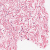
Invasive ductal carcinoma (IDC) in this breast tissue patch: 0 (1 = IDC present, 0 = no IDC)